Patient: sex M, age 61
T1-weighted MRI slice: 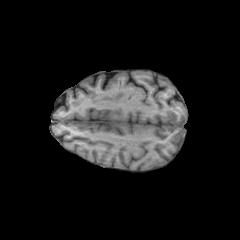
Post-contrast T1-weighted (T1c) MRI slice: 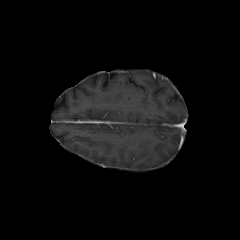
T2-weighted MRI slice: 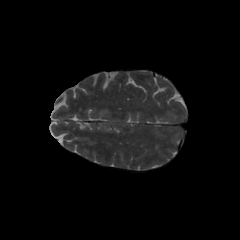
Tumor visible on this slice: no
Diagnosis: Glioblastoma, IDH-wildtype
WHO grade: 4